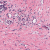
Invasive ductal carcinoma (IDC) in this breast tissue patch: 0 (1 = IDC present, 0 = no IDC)